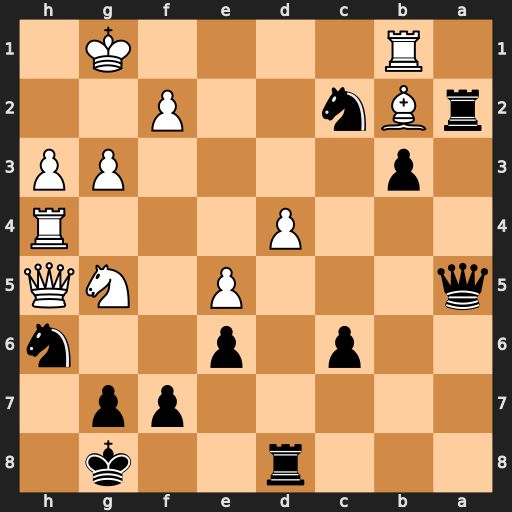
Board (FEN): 3r2k1/5pp1/2p1p2n/q3P1NQ/3P3R/1p4PP/rBn2P2/1R4K1
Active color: b
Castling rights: -
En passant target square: -
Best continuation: Rxb2 Rxb2 Qa1+ Kh2 Qxb2